Interaction volume radius: 5 \u00c5
Interaction volume height: 40 \u00c5
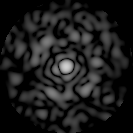
Disorder parameter: 0.8439